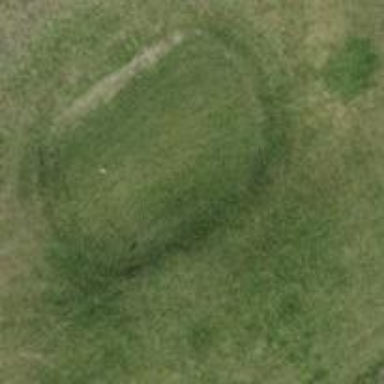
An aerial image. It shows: Golf tee on grassy land.